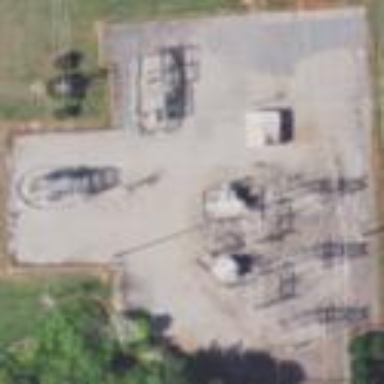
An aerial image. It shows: There is distribution substation enclosed by fence.